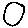
Label: moon